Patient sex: M
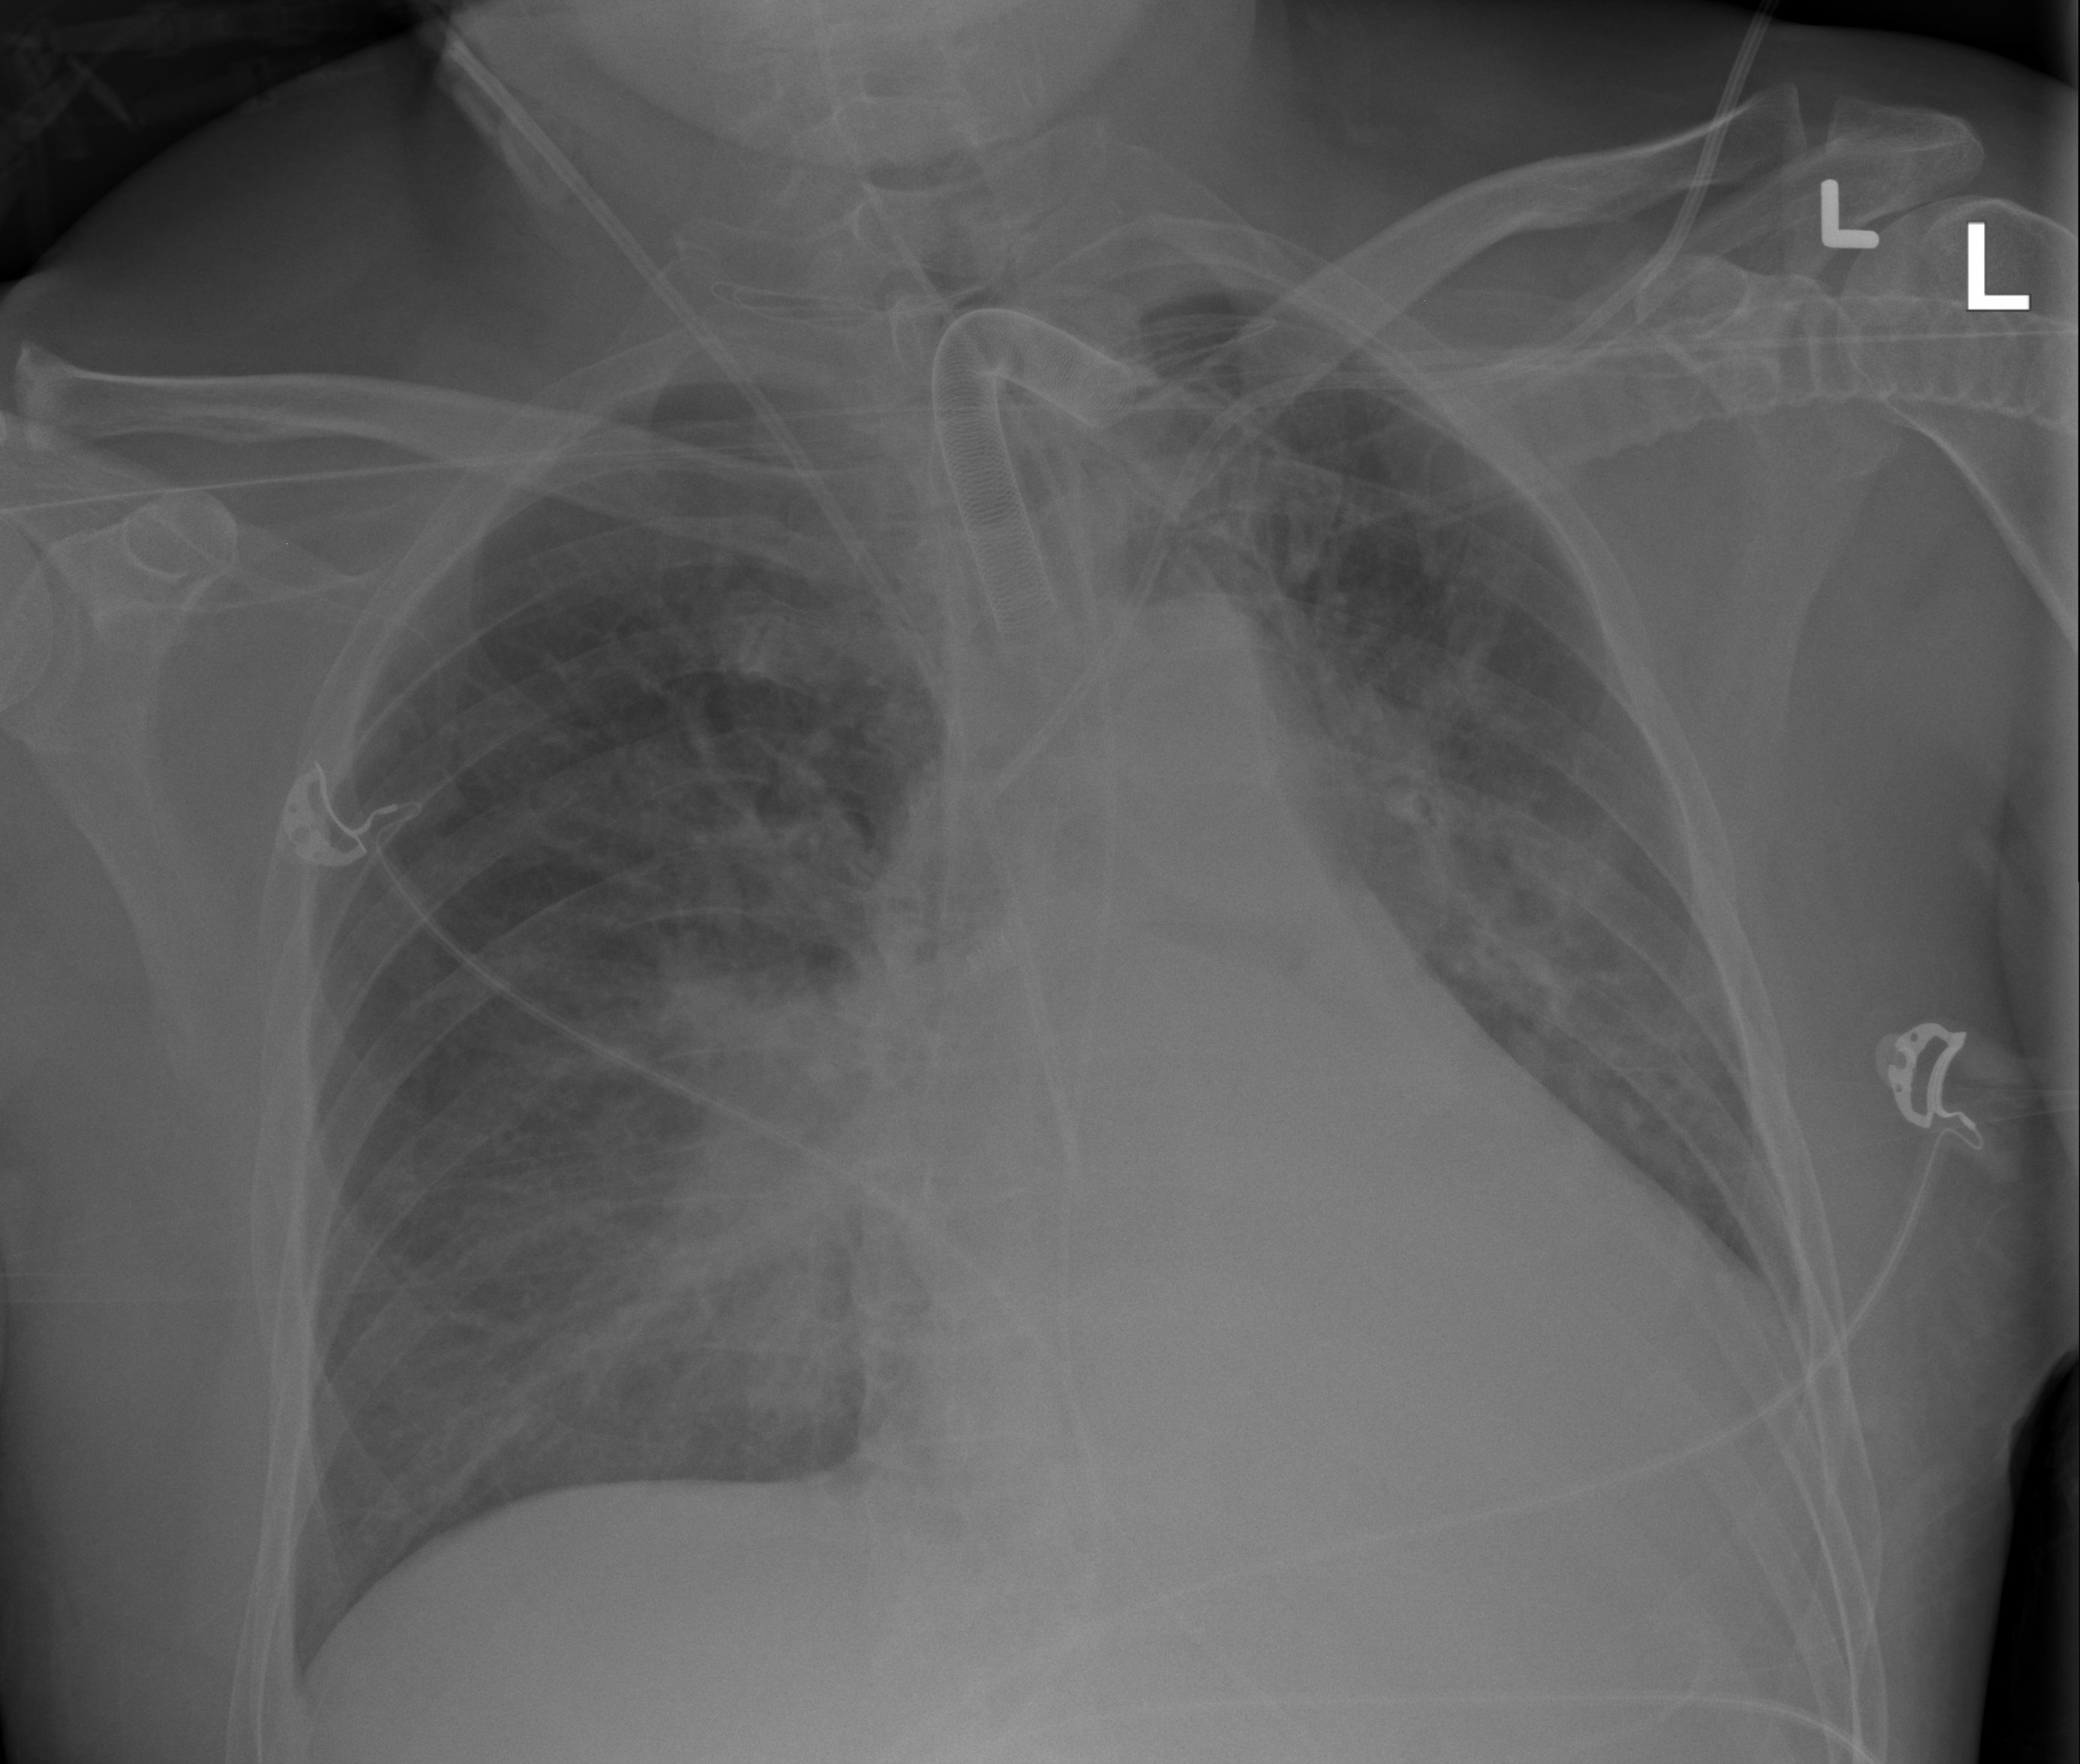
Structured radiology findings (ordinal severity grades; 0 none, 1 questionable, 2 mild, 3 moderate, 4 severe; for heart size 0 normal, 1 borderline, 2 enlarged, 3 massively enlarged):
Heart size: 1
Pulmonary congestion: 2
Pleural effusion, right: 0
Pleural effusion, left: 0
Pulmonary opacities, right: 2
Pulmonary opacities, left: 1
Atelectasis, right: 2
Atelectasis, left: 1